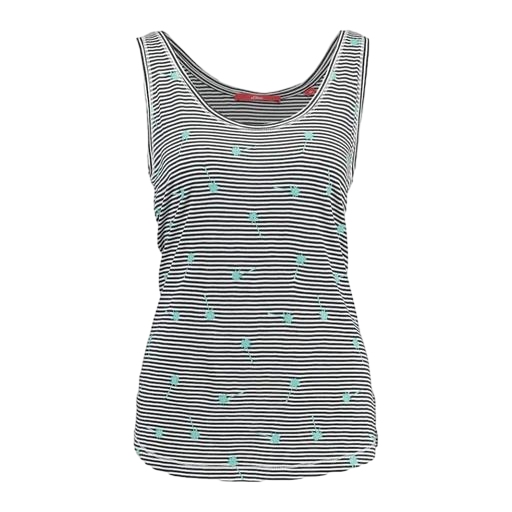
white printed tank top, patterned tank top, printed tank top, white background